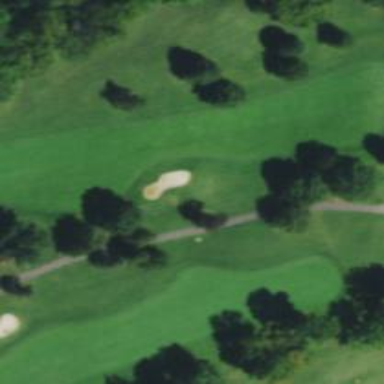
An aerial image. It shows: Golf hole.